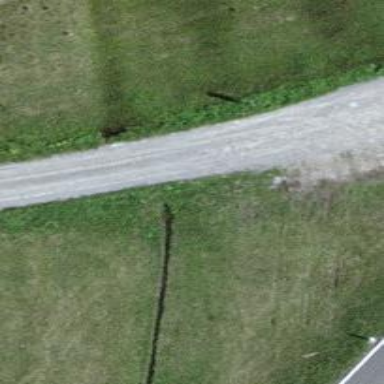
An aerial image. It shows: Pebblestone track with grade2 tracktype.